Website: macys
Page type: payment
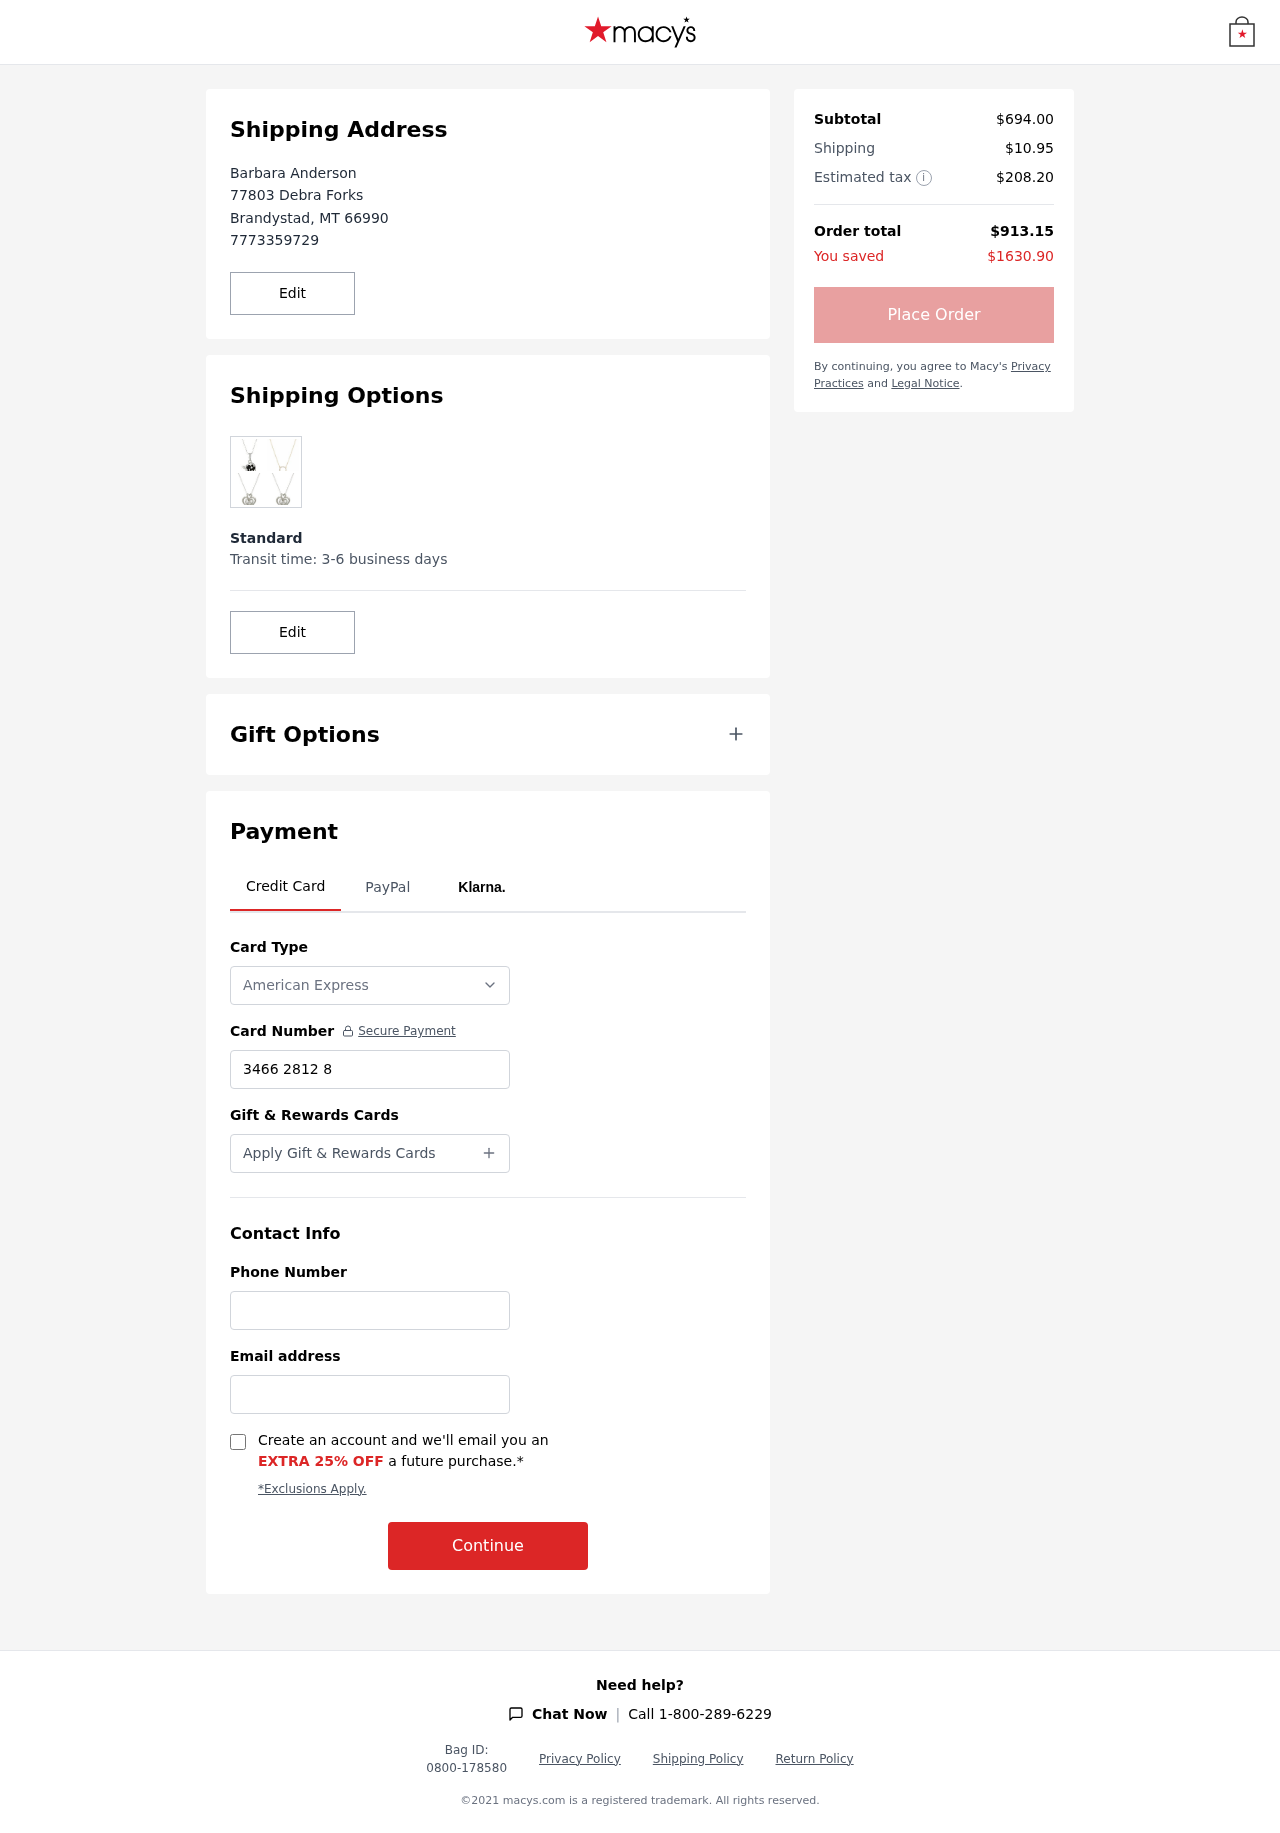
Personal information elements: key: PII_CARD_NUMBER
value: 3466 2812 8086 791
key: PII_CARD_TYPE
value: American Express
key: PII_CITY
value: Brandystad
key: PII_EMAIL
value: barbaraanderson@yahoo.com
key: PII_FULLNAME
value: Barbara Anderson
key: PII_PHONE
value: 7773359729
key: PII_POSTCODE
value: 66990
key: PII_STATE_ABBR
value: MT
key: PII_STREET
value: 77803 Debra Forks
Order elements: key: ORDER_SUBTOTAL
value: $694.00
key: ORDER_SHIPPING_COST
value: $10.95
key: ORDER_TAX
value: $208.20
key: ORDER_TOTAL
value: $913.15
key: ORDER_SAVINGS
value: $1630.90